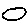
Label: circle